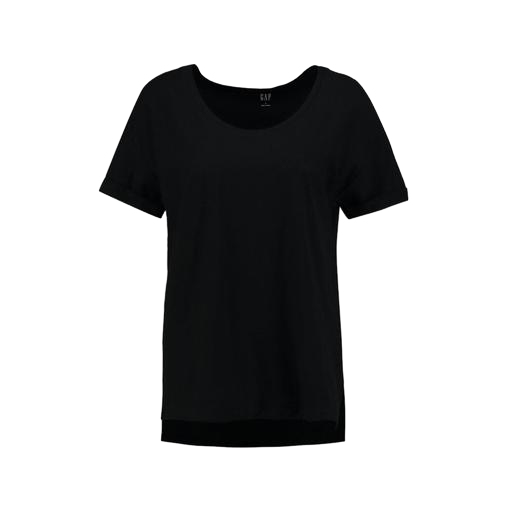
black curved hem t-shirt, black relaxed fit t-shirt, black curved hem tee, white background